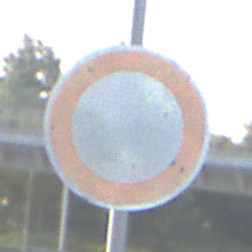
Verkehrszeichen: VerbotFahrzeugeAllerArt
Umgebung: Outdoor, Urban
Tageszeit: SunriseSunset
Wetter: Clear
Licht: Natural
Jahreszeit: NotSpecified
Kontrast: MediumContrast